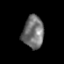
Tissue: prostate
Cell type: T cells
Senescence score: 0.3394
Nuclear area (px): 668
Mean DAPI intensity: 114.228